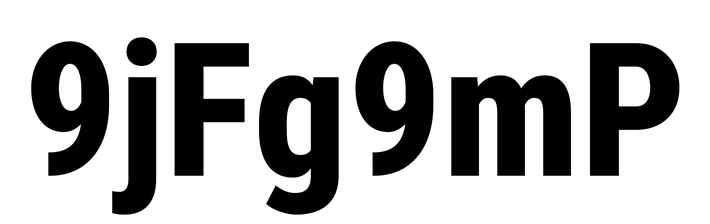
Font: Roboto_Condensed_ExtraBold